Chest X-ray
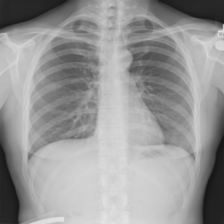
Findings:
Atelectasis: positive
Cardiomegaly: negative
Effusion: negative
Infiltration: negative
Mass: negative
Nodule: negative
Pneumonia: positive
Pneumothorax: negative
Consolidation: negative
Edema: negative
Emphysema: negative
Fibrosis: negative
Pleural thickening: negative
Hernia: negative